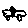
Label: car